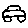
Label: car